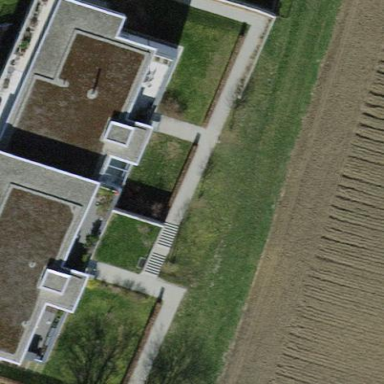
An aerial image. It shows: Terrace building.